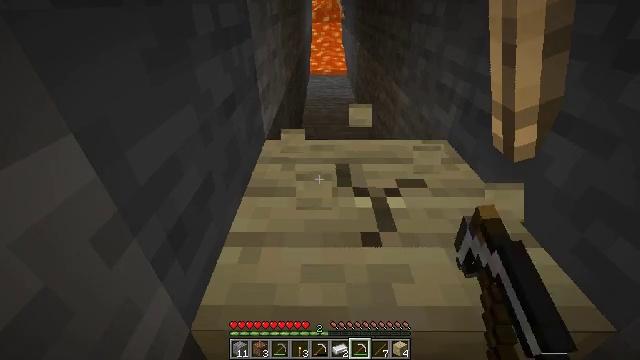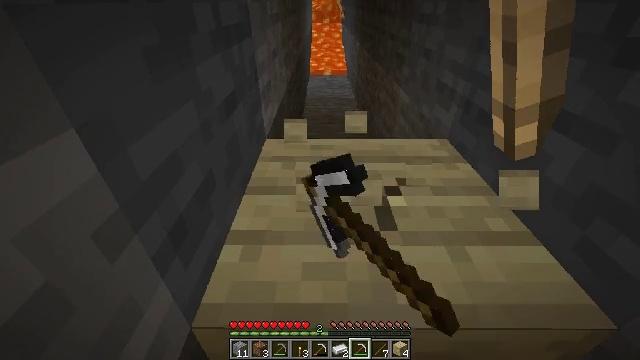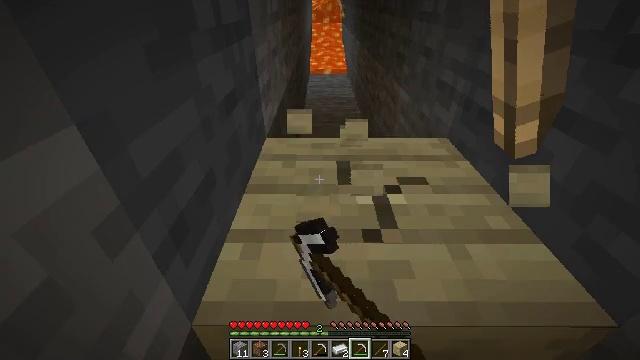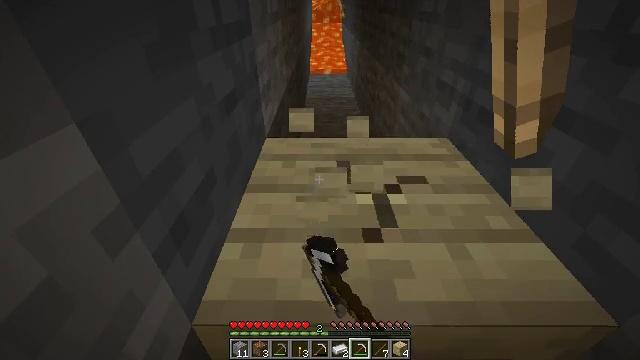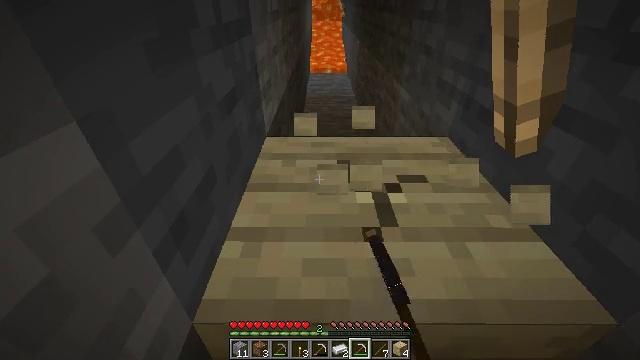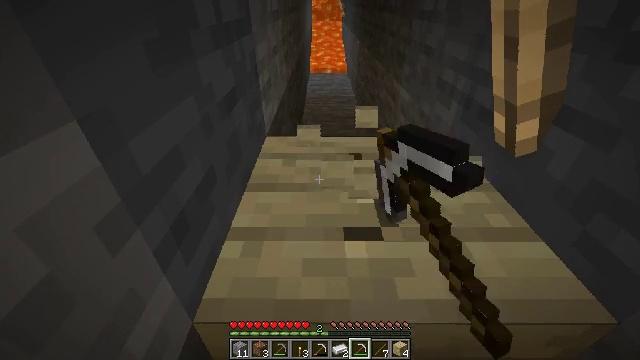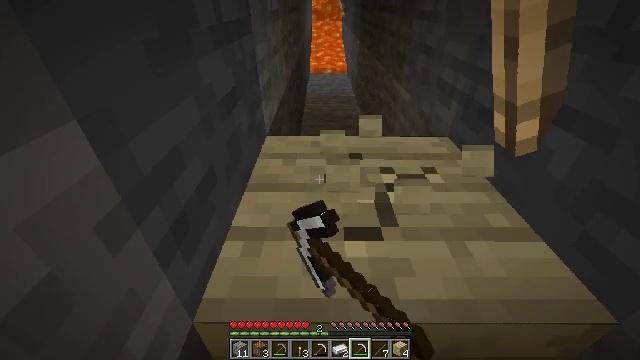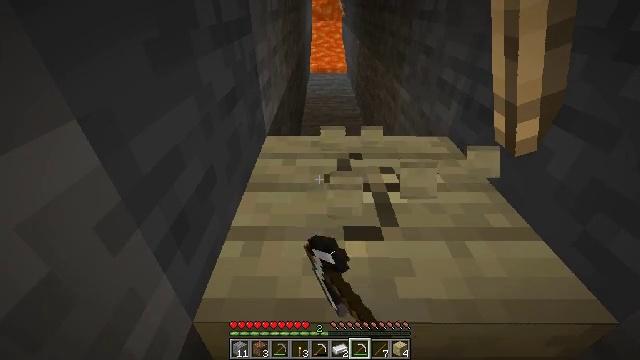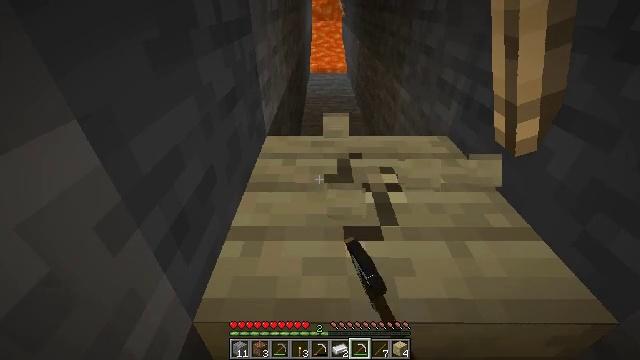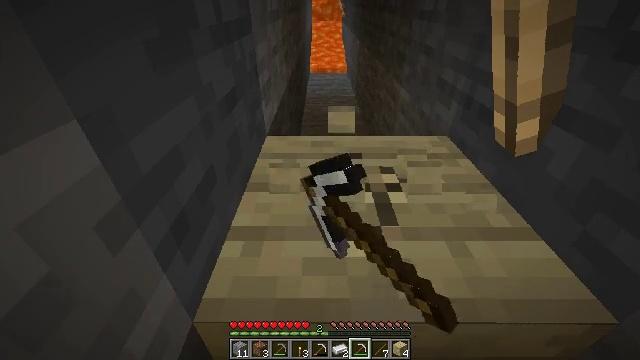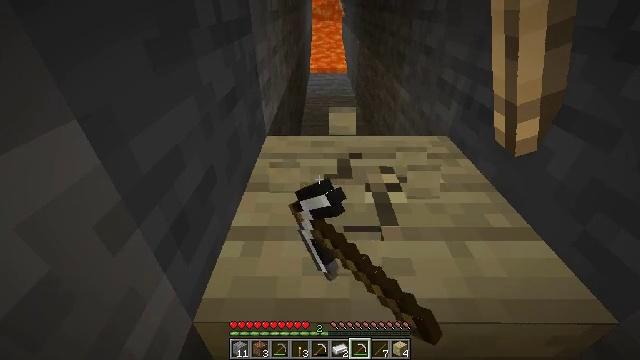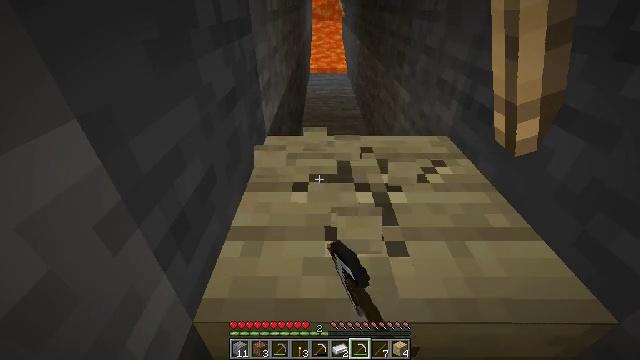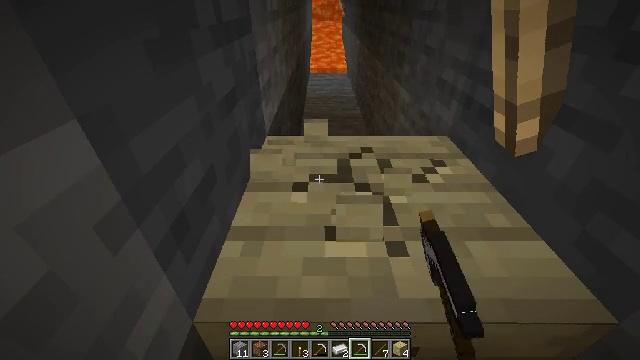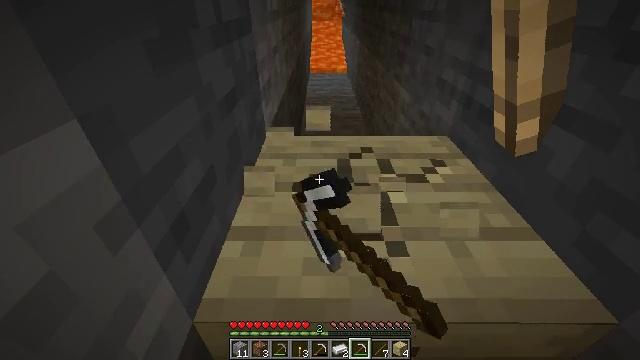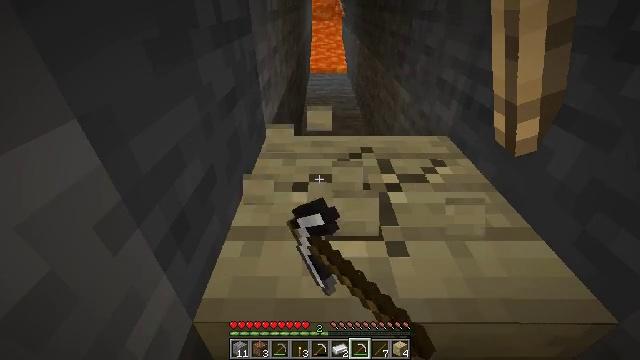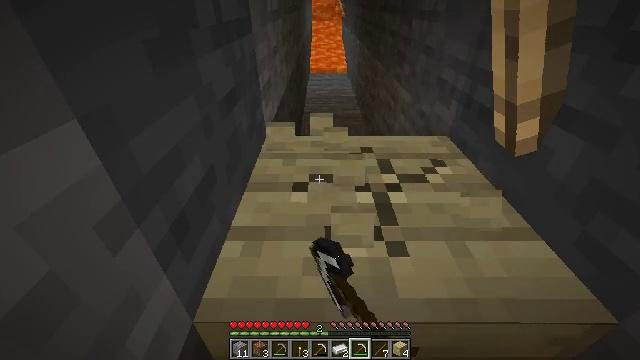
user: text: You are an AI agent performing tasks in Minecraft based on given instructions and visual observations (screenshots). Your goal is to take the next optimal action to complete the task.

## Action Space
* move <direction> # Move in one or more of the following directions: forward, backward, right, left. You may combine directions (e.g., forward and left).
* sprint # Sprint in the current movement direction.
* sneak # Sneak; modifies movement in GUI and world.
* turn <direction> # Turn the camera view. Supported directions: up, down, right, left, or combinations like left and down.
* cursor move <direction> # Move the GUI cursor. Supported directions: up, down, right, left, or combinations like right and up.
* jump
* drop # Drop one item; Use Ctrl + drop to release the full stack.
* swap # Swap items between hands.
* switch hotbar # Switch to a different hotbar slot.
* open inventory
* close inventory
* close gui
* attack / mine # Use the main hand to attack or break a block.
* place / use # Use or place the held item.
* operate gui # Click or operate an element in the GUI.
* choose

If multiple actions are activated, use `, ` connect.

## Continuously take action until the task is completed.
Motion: motion action
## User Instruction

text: Mine the birch planks.
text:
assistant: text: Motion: attack / mine
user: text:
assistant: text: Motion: attack / mine
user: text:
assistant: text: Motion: attack / mine
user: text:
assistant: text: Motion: attack / mine
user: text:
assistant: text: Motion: attack / mine
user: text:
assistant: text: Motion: attack / mine
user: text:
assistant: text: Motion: attack / mine
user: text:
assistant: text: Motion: attack / mine
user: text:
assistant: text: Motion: attack / mine
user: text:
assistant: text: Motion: attack / mine
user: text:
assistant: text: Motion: attack / mine
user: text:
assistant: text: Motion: attack / mine
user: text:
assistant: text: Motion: attack / mine
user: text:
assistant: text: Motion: attack / mine
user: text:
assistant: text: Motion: attack / mine
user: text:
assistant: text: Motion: attack / mine
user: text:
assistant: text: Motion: attack / mine
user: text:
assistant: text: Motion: attack / mine
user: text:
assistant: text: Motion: attack / mine
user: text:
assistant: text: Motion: attack / mine
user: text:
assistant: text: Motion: attack / mine
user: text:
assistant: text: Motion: attack / mine
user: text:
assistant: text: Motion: attack / mine
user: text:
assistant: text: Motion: attack / mine
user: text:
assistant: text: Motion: attack / mine
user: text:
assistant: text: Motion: attack / mine
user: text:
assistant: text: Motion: attack / mine
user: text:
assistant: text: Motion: attack / mine
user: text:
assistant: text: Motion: attack / mine
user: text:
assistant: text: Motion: attack / mine